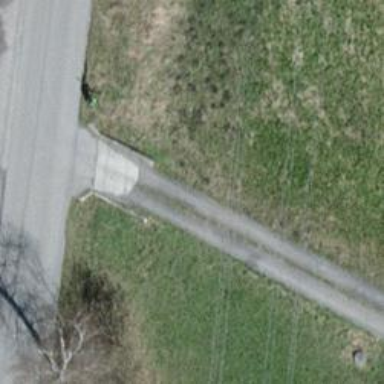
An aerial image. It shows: Concrete bridge over grade1 track.